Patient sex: M
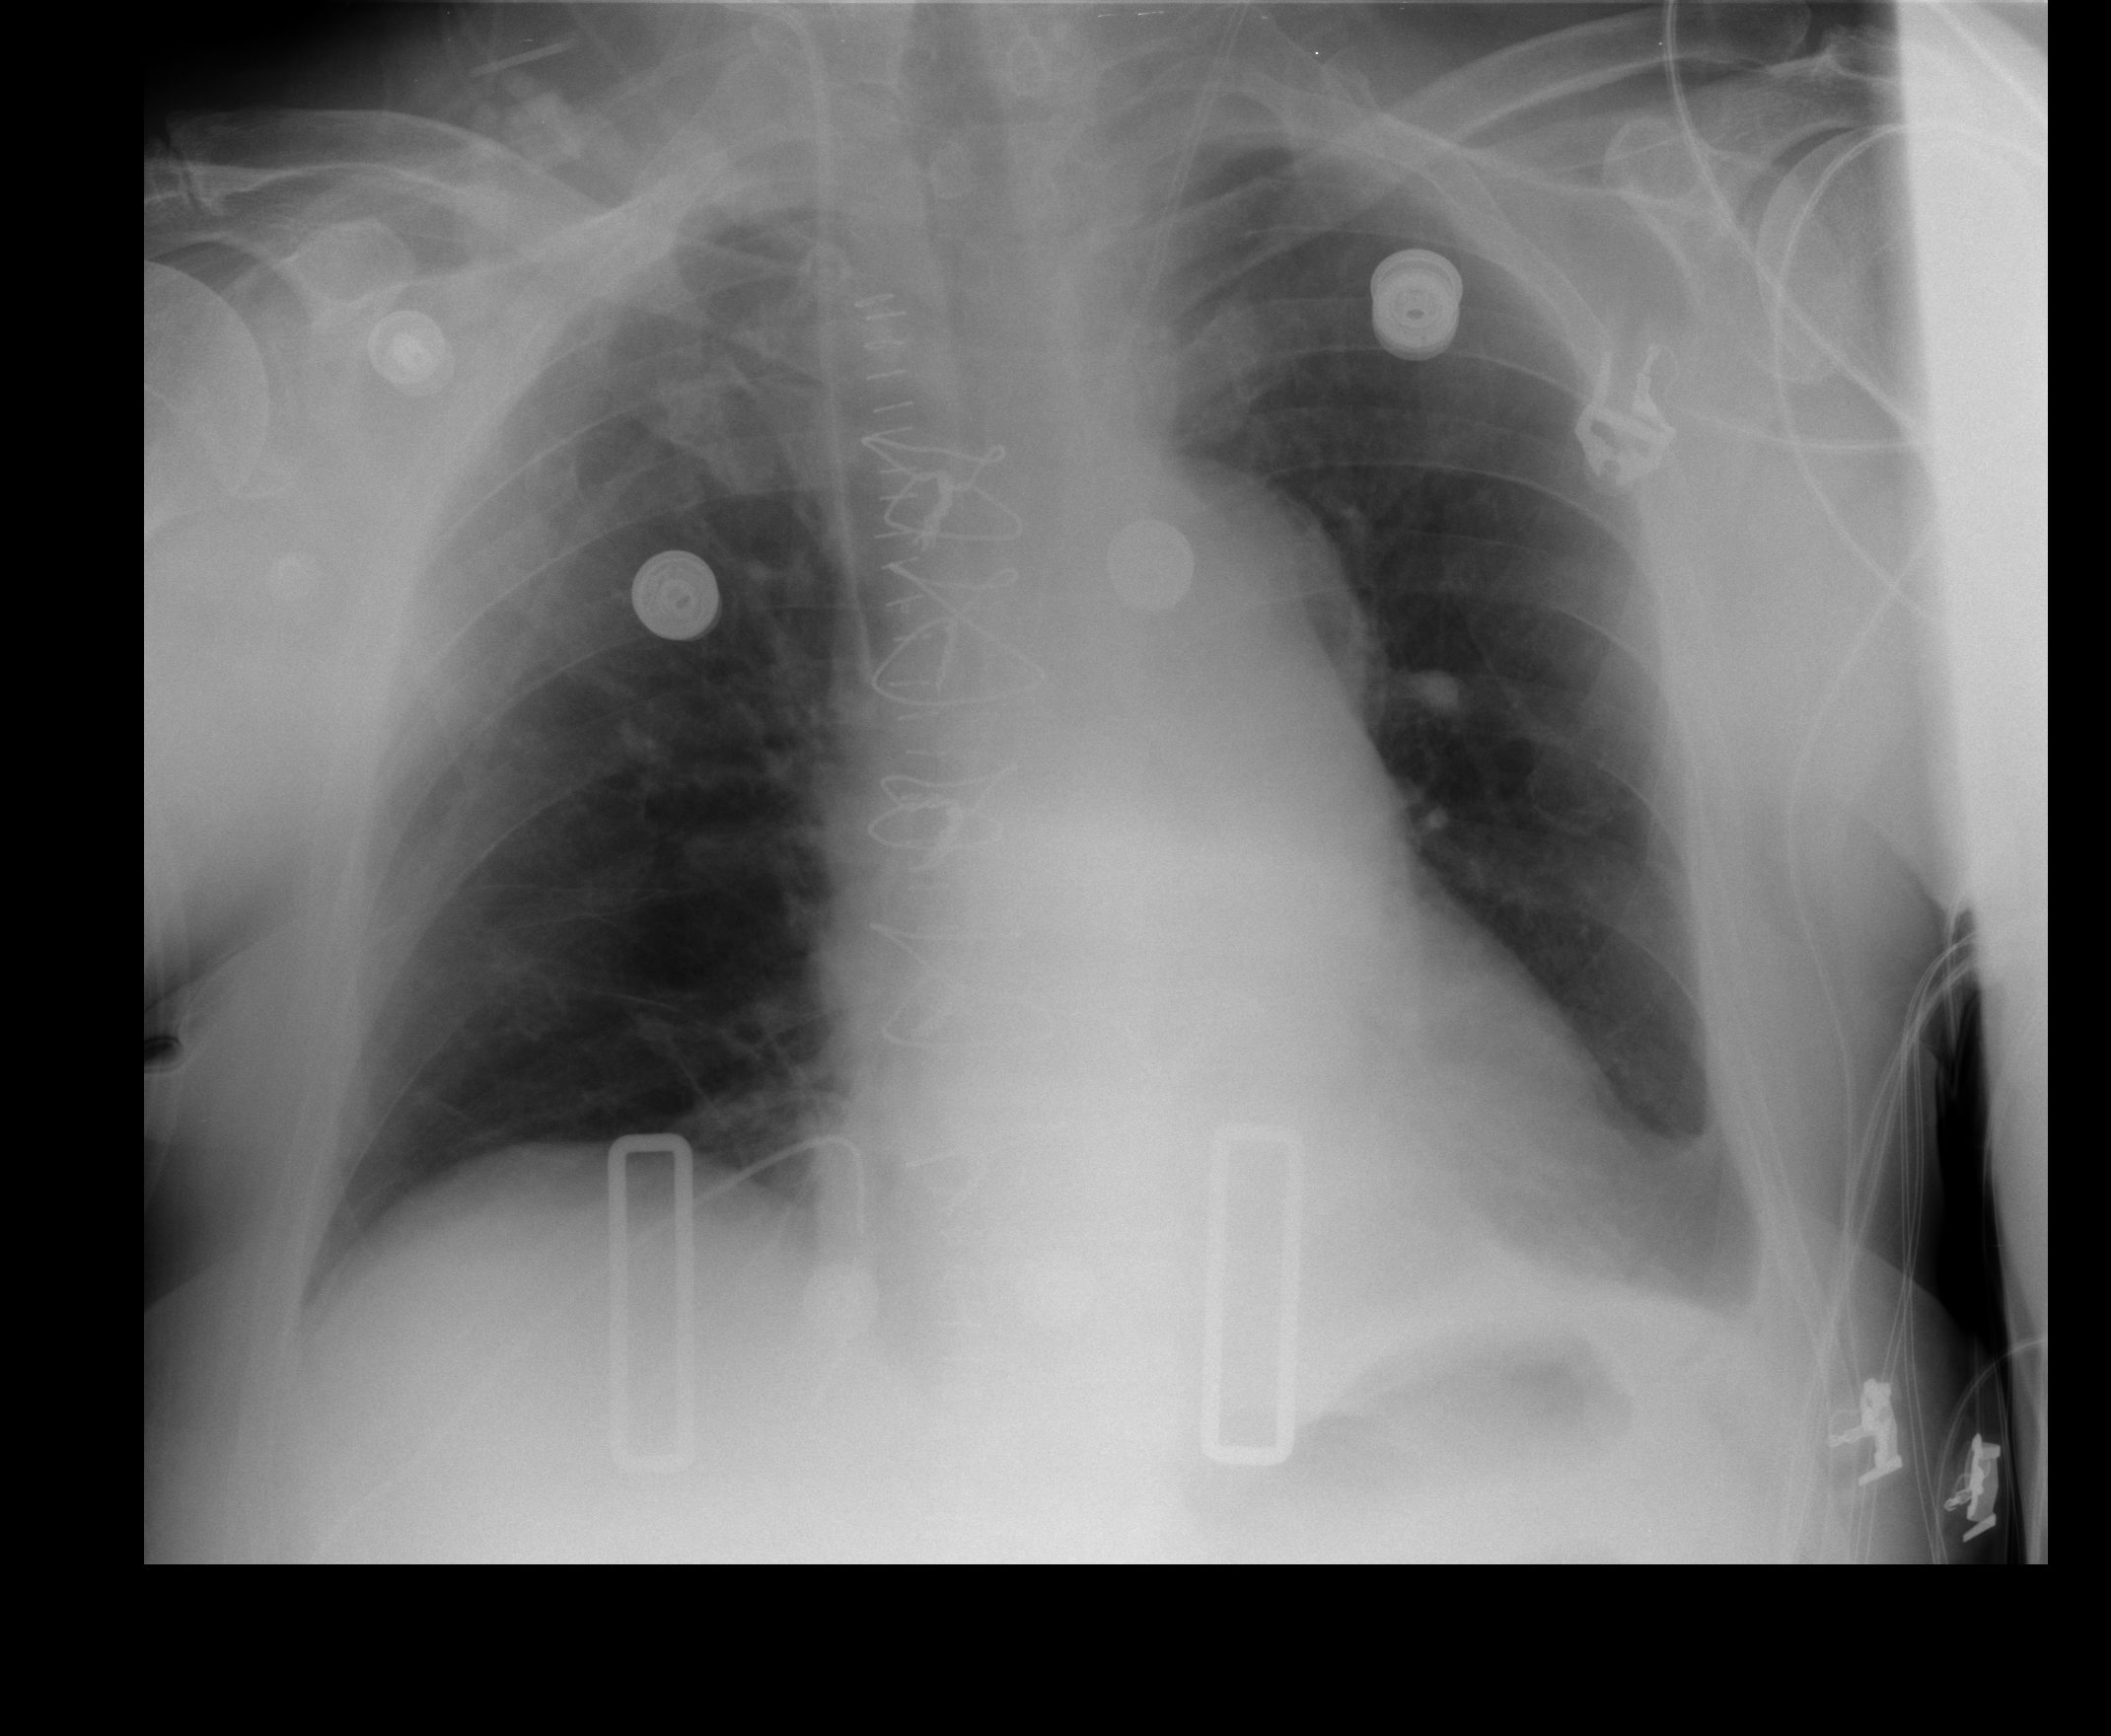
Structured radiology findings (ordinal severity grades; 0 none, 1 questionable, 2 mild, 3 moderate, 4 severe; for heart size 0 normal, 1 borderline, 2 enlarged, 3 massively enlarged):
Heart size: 0
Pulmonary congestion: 1
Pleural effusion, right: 0
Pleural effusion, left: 2
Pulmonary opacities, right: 0
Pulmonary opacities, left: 0
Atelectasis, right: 0
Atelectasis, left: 2